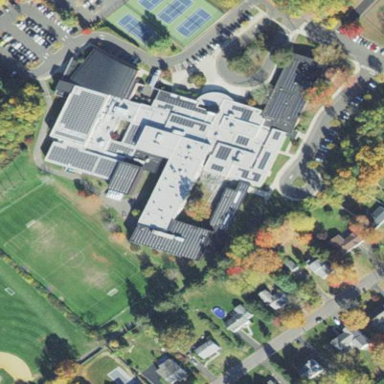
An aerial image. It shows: School.